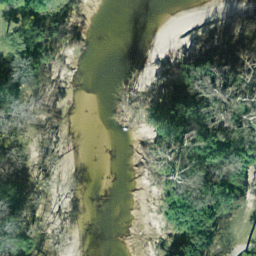
Label: river